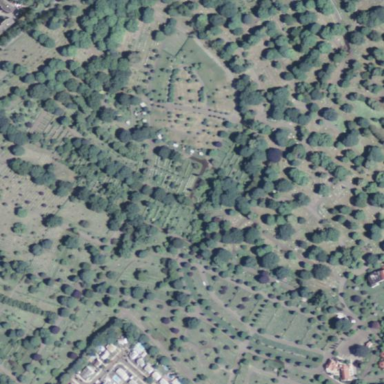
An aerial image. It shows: Cemetery with historic significance.